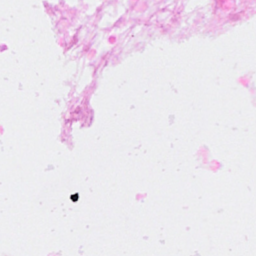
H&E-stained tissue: Breast